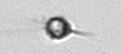
Label: Acanthoica_quattrospina